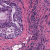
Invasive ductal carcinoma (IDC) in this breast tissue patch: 1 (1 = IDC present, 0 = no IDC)